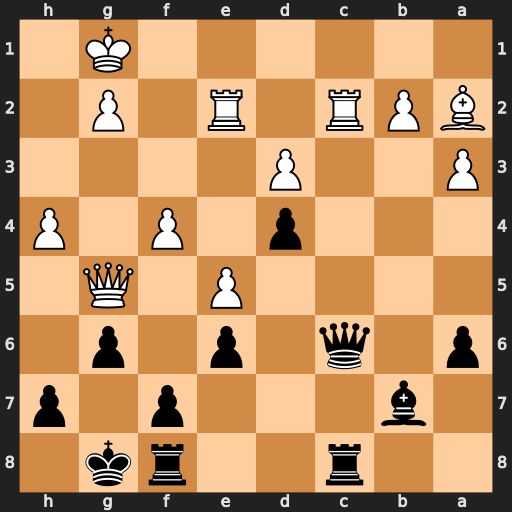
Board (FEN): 2r2rk1/1b3p1p/p1q1p1p1/4P1Q1/3p1P1P/P2P4/BPR1R1P1/6K1
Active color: b
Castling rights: -
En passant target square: -
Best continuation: Qxc2 Rxc2 Rxc2